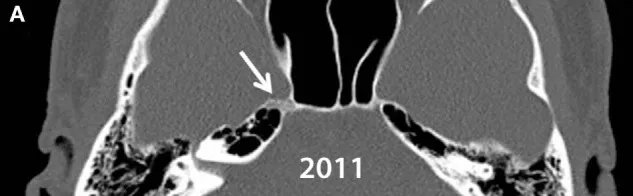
Axial view of head CTs taken in. 2011.
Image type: radiology (ct)